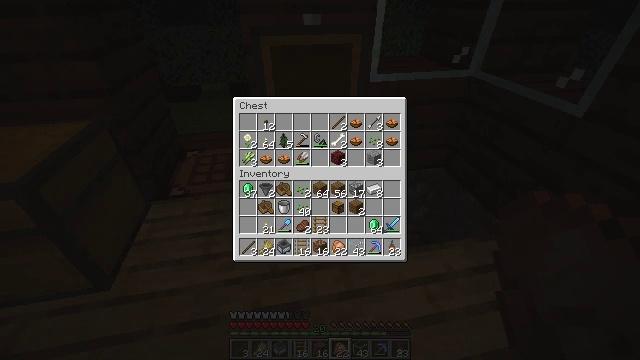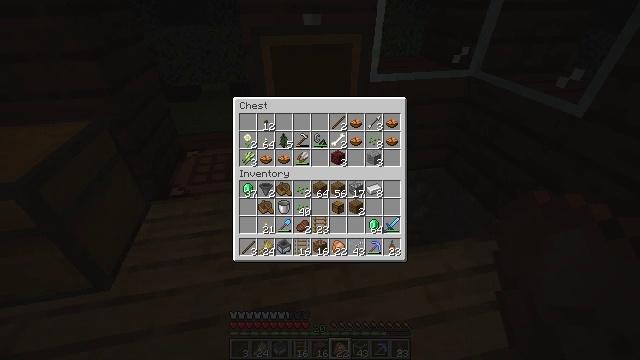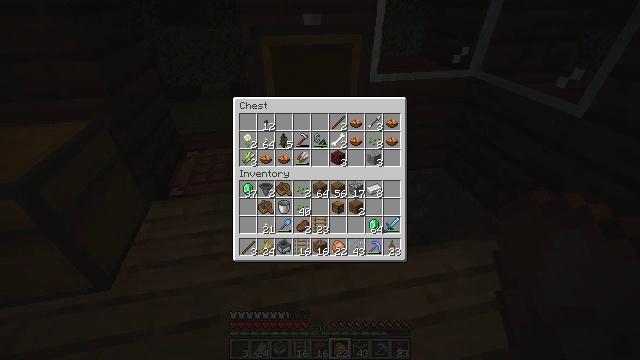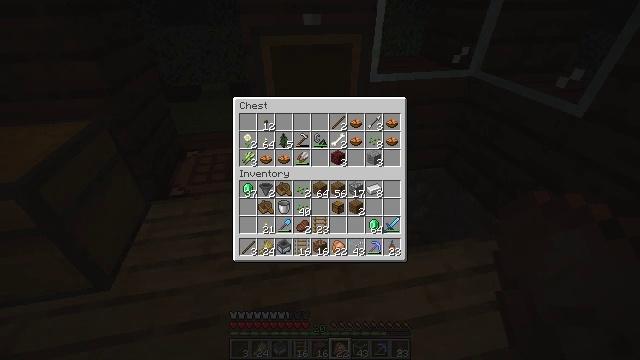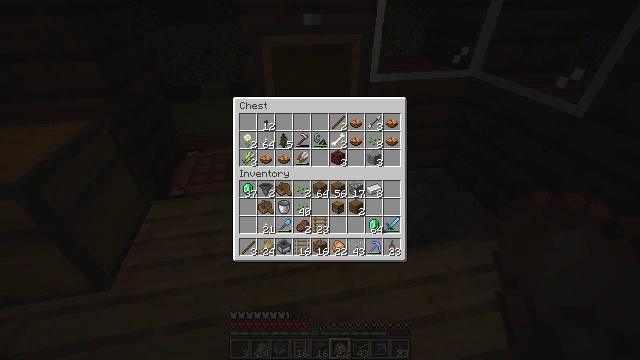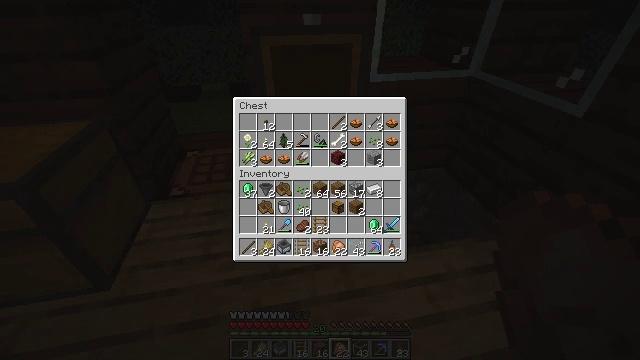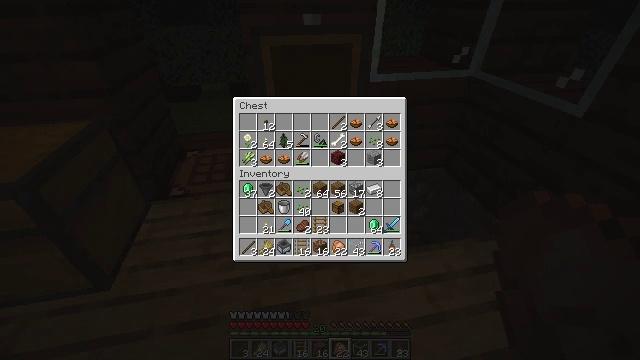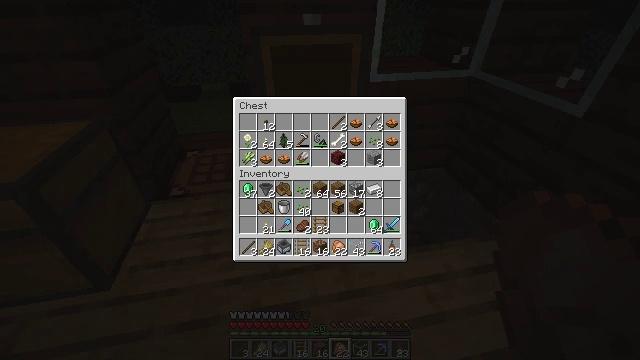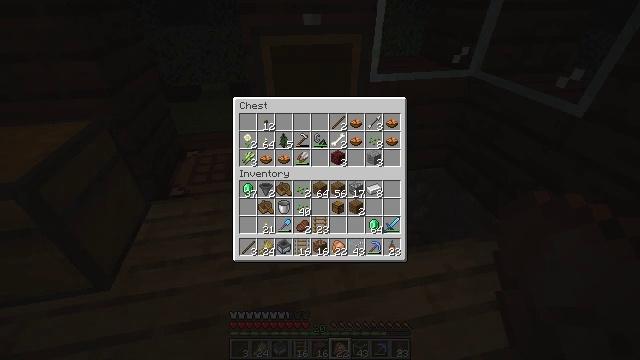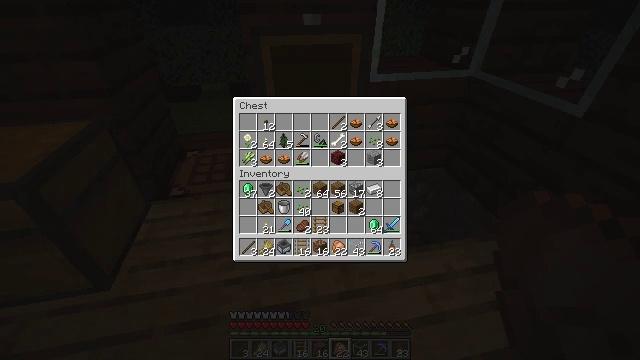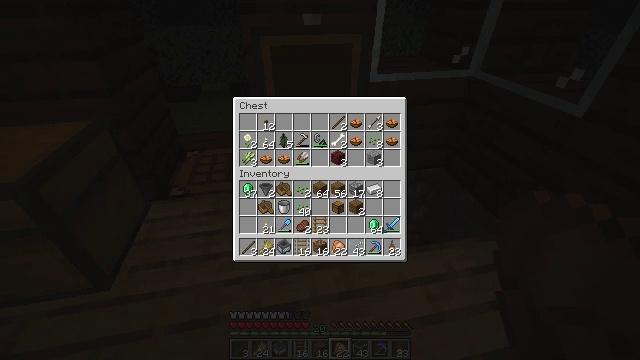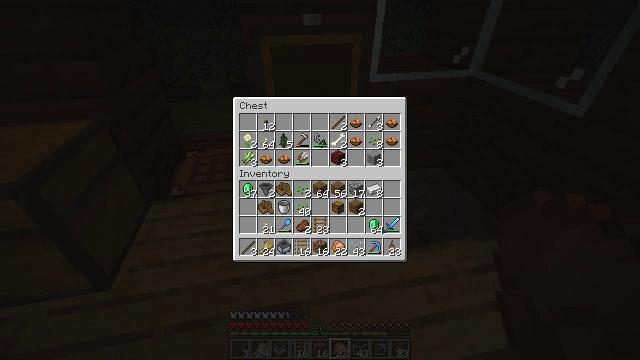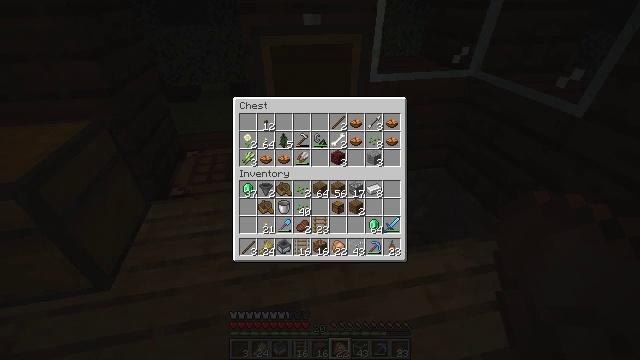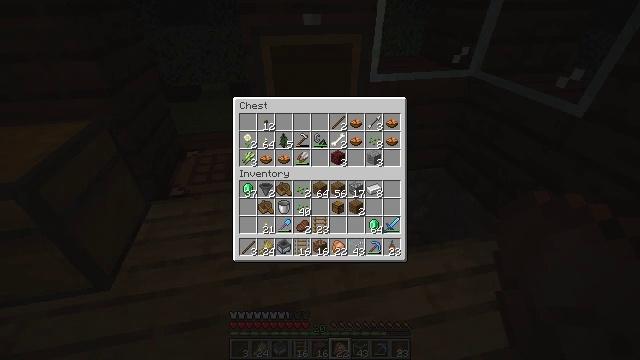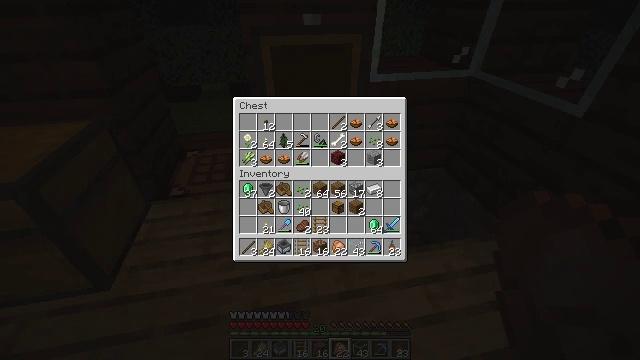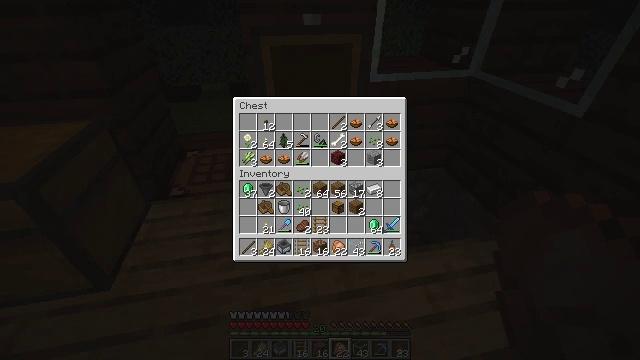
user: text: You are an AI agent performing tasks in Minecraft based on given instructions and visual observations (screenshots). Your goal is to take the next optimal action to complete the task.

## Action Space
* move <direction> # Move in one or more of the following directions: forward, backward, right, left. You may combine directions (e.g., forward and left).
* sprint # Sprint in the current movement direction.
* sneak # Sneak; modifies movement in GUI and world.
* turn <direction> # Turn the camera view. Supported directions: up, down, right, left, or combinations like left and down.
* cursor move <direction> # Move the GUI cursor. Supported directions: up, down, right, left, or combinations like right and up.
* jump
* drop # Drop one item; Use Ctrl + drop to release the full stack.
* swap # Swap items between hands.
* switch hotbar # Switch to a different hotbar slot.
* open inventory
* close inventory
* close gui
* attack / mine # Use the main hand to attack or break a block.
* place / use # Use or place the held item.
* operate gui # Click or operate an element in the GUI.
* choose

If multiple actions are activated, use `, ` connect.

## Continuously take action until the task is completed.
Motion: motion action
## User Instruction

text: Open the crafting table and make an observer.
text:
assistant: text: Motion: no_op
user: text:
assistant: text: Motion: no_op
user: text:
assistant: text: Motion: no_op
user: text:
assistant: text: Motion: no_op
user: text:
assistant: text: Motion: no_op
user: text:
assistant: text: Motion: no_op
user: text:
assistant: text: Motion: no_op
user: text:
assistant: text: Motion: no_op
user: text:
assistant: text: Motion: no_op
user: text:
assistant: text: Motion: no_op
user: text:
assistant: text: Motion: no_op
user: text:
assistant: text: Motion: no_op
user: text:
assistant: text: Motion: no_op
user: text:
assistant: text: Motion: no_op
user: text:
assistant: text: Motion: no_op
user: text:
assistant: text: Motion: no_op
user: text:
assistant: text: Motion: no_op
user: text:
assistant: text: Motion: no_op
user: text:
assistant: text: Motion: no_op
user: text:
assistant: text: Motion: no_op
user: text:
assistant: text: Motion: no_op
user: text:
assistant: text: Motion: no_op
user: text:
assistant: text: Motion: no_op
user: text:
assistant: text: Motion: no_op
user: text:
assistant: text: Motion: no_op
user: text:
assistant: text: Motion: no_op
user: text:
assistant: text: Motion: no_op
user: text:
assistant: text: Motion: no_op
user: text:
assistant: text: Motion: no_op
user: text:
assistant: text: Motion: no_op